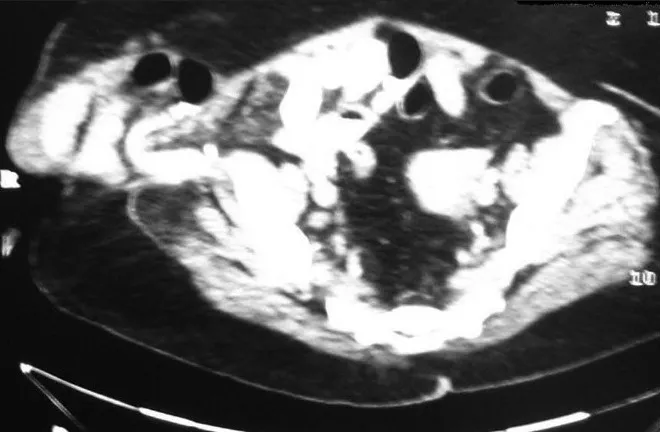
Contrast enhanced computed tomography of the abdomen showed herniation of the bowel loops through the abdominal wall defect into the subcutaneous tissues.
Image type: radiology (ct)